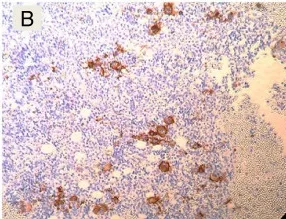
Megakaryocytic atypia and anisocytosis. CD61 immunostain showing megakaryocytic clustering (10x).
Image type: pathology (immunostaining)